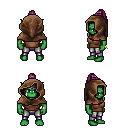
a pixel art fantasy rpg character, male body template, orc, green skin, brown sleeveless shirt, metal pants, pink long topknot hairstyle, cloth hood, bracelets, four views (front, back, left, right), 2x2 character sprite sheet, small pixel art, hard edges, no anti-aliasing